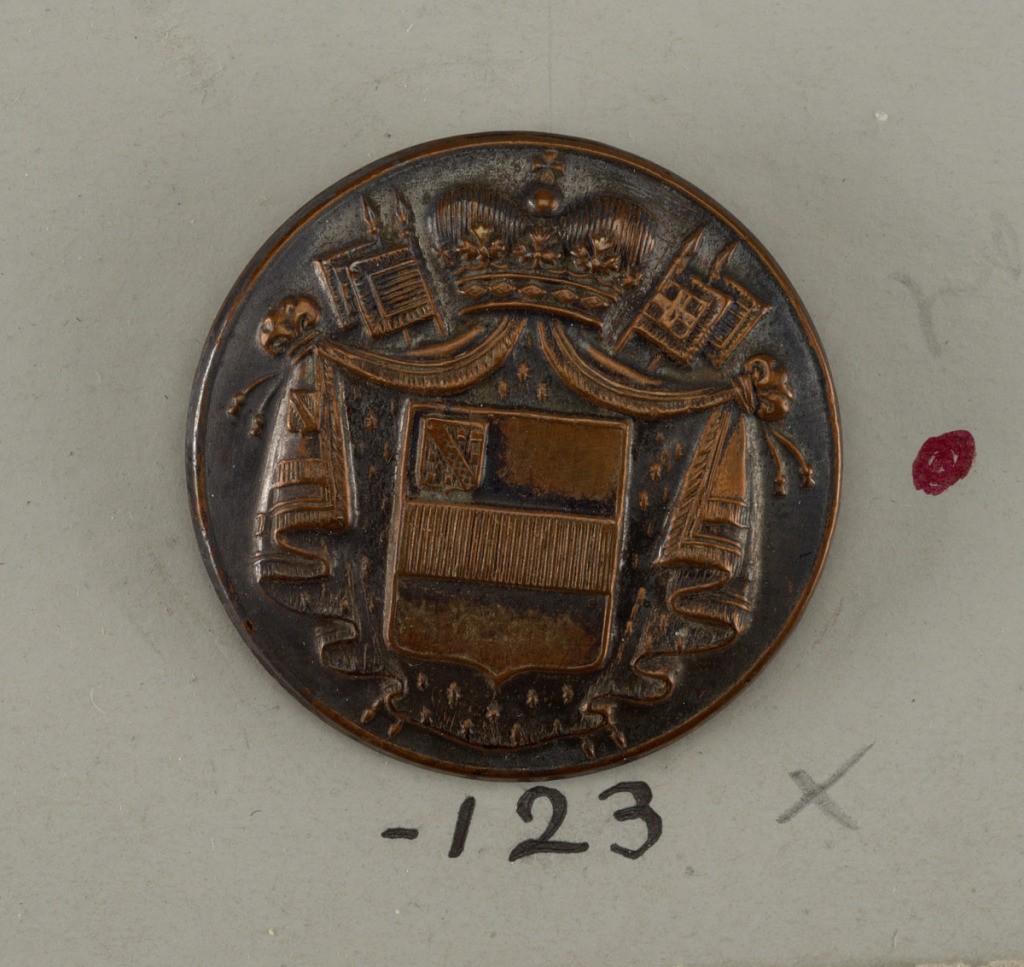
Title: Button
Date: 19th century
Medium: Copper, nickel-plated
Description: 1931-59-123: Flatt button ornamented with shield showing herald...